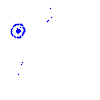
Particle: pion